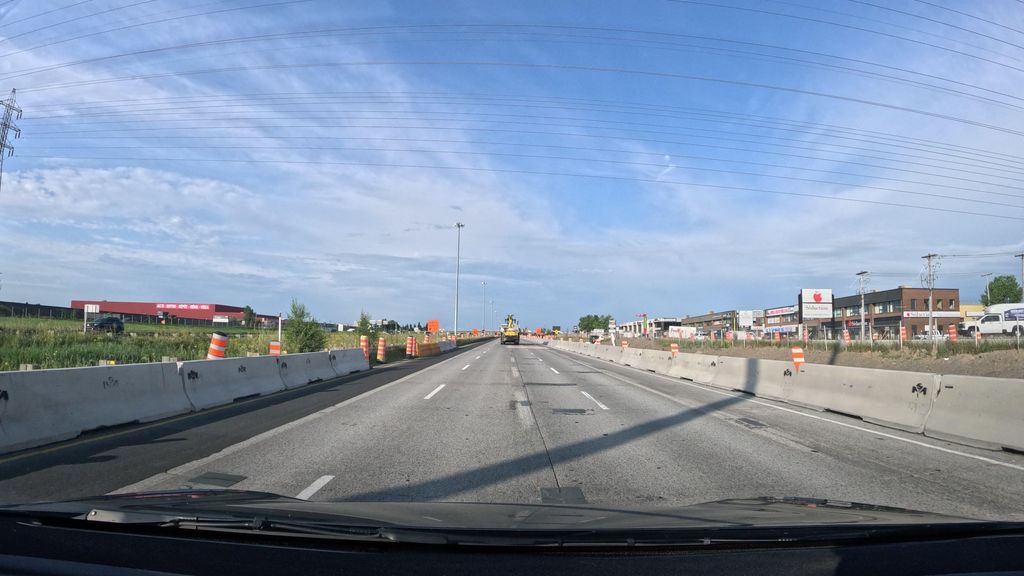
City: montreal